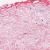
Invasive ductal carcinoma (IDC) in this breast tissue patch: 0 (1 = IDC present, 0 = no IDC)